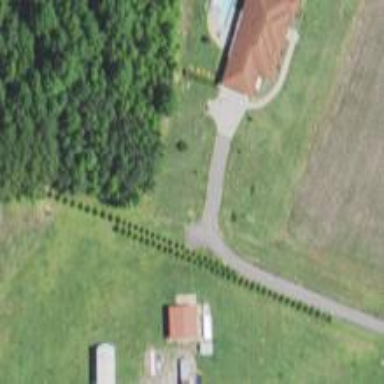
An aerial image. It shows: Driveway.